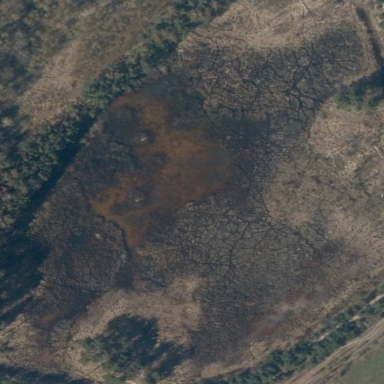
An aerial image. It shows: Marsh wetland.